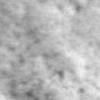
Label: no_change